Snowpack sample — Loveland Pass, Silver Plume, Colorado, USA (2/11/26, 12:00 PM MST)
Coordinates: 39.663, -105.886
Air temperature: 35 °F
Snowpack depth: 82 cm
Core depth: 10 cm
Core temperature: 15.8 °F
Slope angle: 13°, slope face: 12°
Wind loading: high
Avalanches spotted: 1
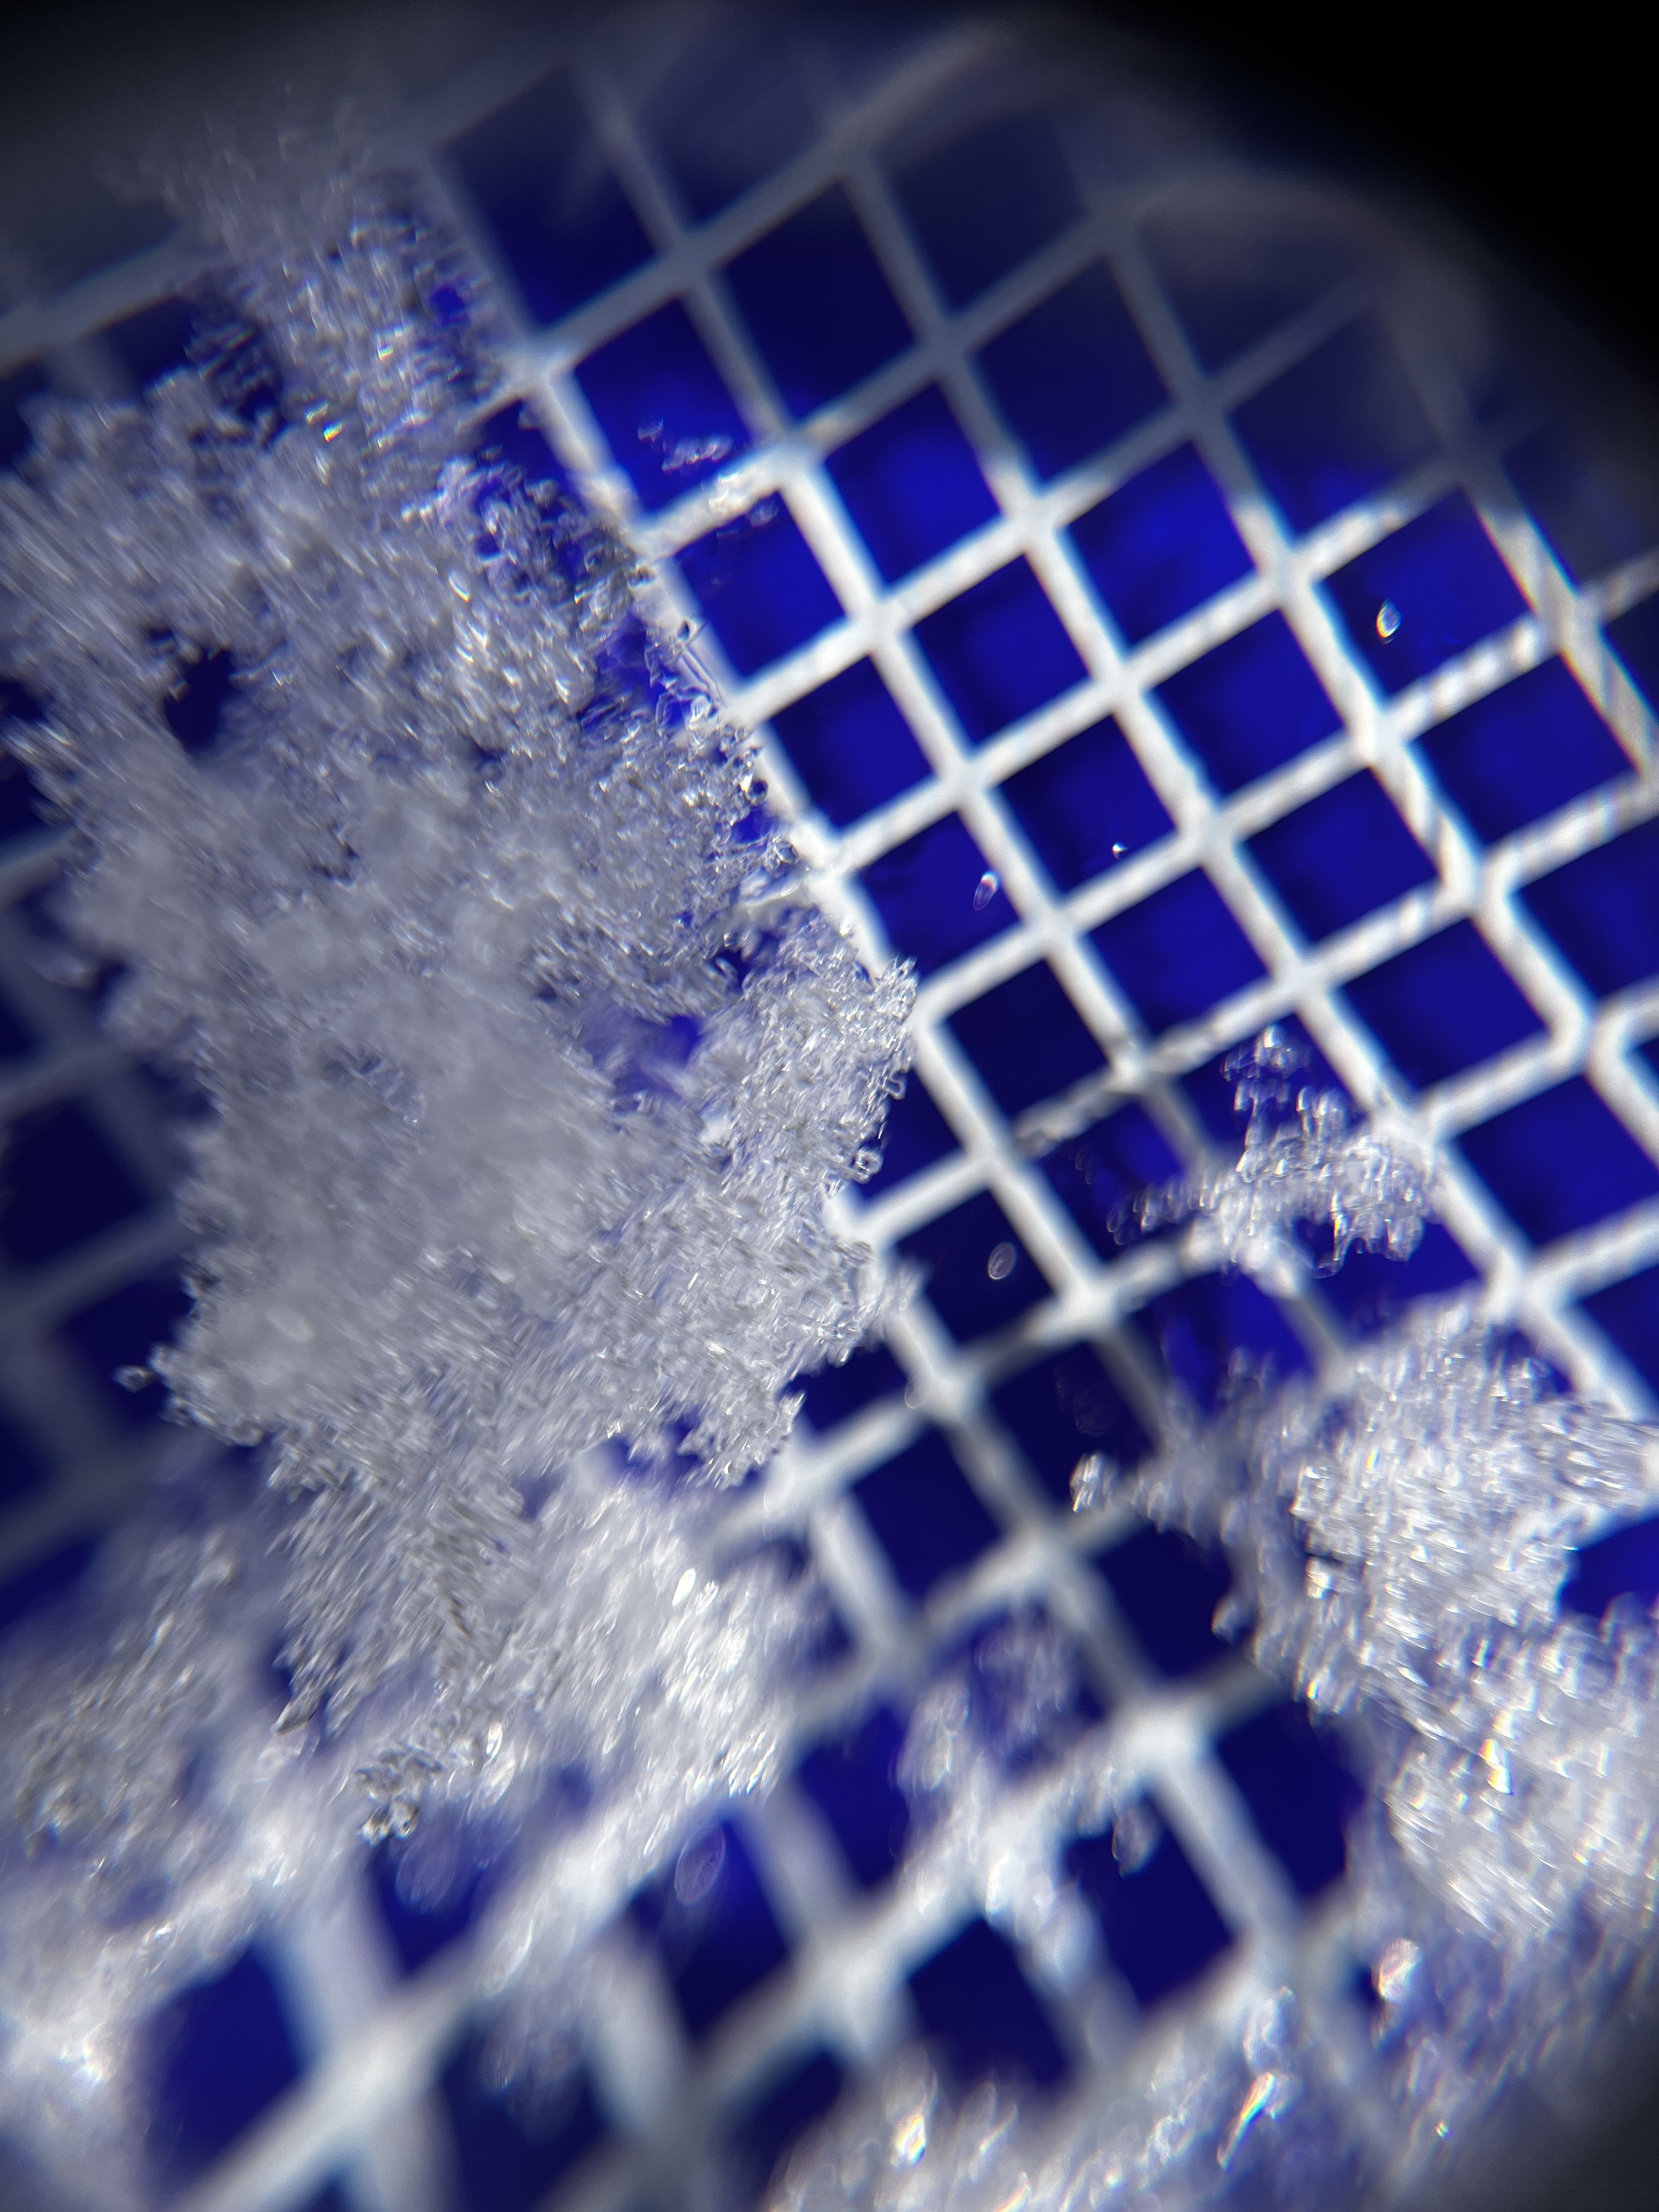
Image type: magnified_profile
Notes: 1 small avalanche spotted on the north side of the bowl, lots of wind loading